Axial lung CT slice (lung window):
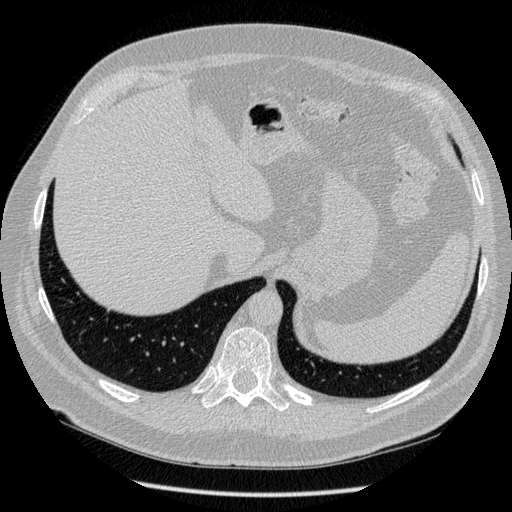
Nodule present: no